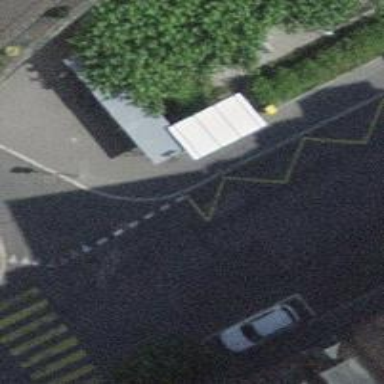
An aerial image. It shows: Bicycle rental facility.